Question: I'm working on a asp.net website.. and I need a little help.. please see image as reference...
What I want to happen is when a button is click from the buttons on the right.. text would appear on the boxed space... I don't know which is the best control to use to hold the text on the space I would like text to appear..
which is the best control to hold images and texts at the same time? and how could I connect it to the button on the right?
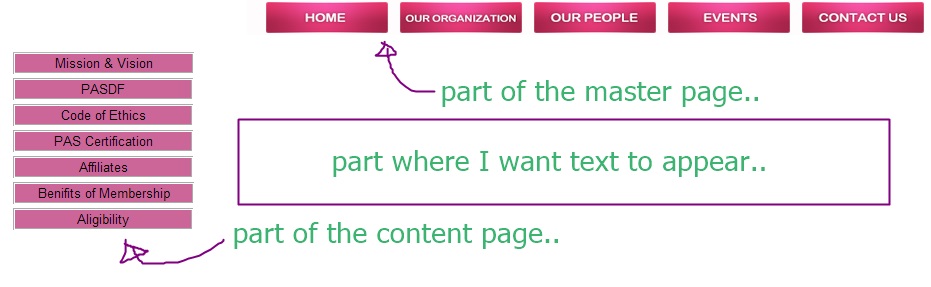
Answer: You could use the HtmlGenericControl class. It has a constructor which accepts a string variable which initializes a new instance of the HtmlGenericControl class with the specified tag:
var div = new HtmlGenericControl("div");
It is also has InnerHtml and InnerText properties.
Setting up a div with the custom content means you could host images, text or basically anything else that you want to stuff inside a div.